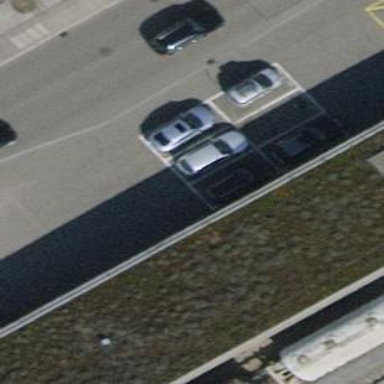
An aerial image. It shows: Parking area with surface.